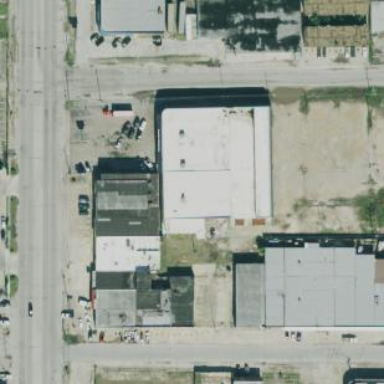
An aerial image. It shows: Variety store located in building.